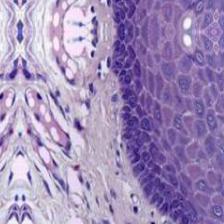
Diagnosis: Normal